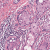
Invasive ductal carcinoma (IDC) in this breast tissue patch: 0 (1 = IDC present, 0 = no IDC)